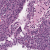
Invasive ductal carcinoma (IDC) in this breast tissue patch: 1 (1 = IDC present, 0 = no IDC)